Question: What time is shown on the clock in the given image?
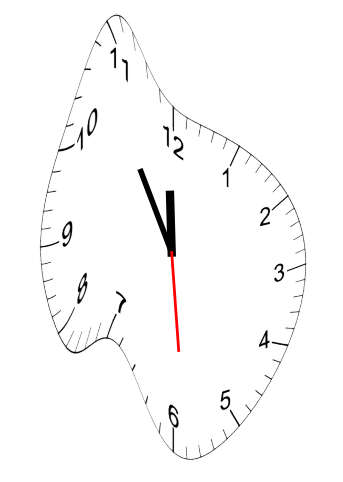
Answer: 11:54:29